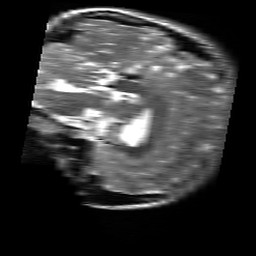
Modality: T2w
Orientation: sagittal
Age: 19
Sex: female
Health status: healthy
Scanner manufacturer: siemens
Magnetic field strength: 3 T
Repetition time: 4.01 s
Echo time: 0.116 s